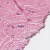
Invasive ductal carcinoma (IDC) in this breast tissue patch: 0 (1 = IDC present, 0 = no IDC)